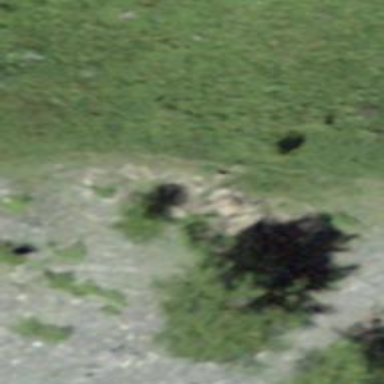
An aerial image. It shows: Cliff in nature.